Question: The first scene of the project is a dynamic cell view, as shown below. I have given this an identifier so I can refernce it in the code.

I have created a second grouped section from within the code which displays as expected. When a user clicks on the first cell it moves to one particular scene, however the second cell also goes to the same scene.
How can I give the second cell a separate identifier so I can then create a segue to a different scene? The second cell doesn't appear in the Storyboard so I can't give it one that way.
The code I have for this scene at the moment is below:
'''
#import "ViewController.h"
@interface ViewController ()
@end
@implementation ViewController
@synthesize testLocation;
- (void)viewDidLoad
{
testLocation = @"Washington, Dulles";
[super viewDidLoad];
// Do any additional setup after loading the view, typically from a nib.
}
#pragma mark - Table View Methods
- (NSInteger)numberOfSectionsInTableView:(UITableView *)tableView; // Default is 1 if not implemented
{
return 2;
}
- (NSString *)tableView:(UITableView *)tableView titleForHeaderInSection:(NSInteger)section; // fixed font style. use custom view (UILabel) if you want something different
{
if (section == 0) {
return @"Choose Test Location:";
}
else {
return @"Choose Test Type:";
}
}
- (NSInteger)tableView:(UITableView *)tableView numberOfRowsInSection:(NSInteger)section;
{
if (section == 0) {
return 1;
}
else {
return 1;
}
}
- (UITableViewCell *)tableView:(UITableView *)tableView cellForRowAtIndexPath:(NSIndexPath *)indexPath;
{
UITableViewCell *serverLocCell = [tableView dequeueReusableCellWithIdentifier:@"serverLocation"];
switch (indexPath.section) {
case 0:
serverLocCell.textLabel.text = testLocation;
serverLocCell.detailTextLabel.text = @"Change";
break;
case 1:
serverLocCell.textLabel.text = @"Speed Test";
serverLocCell.detailTextLabel.text = @"Change";
break;
default:
break;
}
return serverLocCell;
}
@end
'''
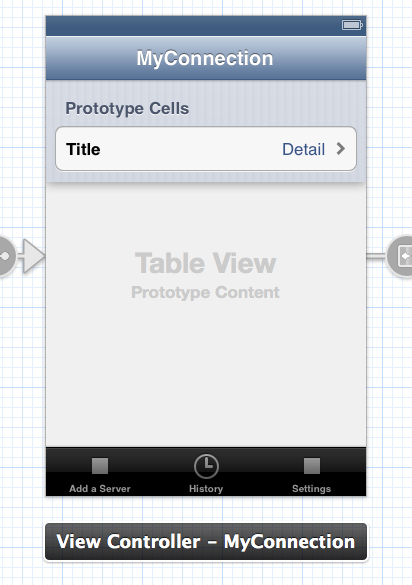
Answer: In the storyboard editor, create the two segues you want to use -- but make them segue from one controller to the next, NOT from the table view. Do it at the controller level. Give each segue a specific and different name.
Implement 'didSelectRowAtIndexPath' so you know when the user selects a cell in the table. Depending on the section (or row) in the index path, programmatically fire the segue.